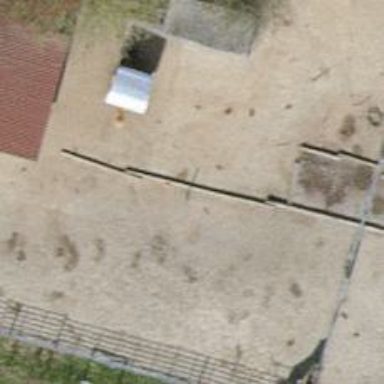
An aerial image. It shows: Fence.